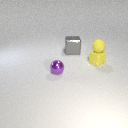
small yellow rubber cube in front of large gray metal cube